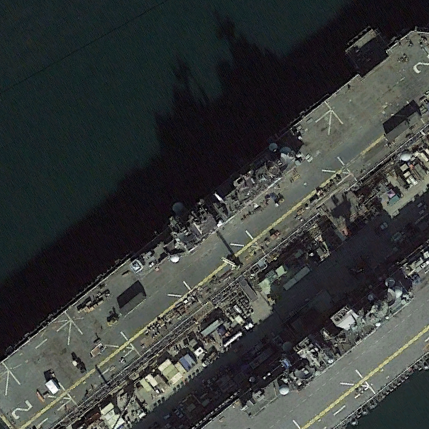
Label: Wasp-class_assault_ship